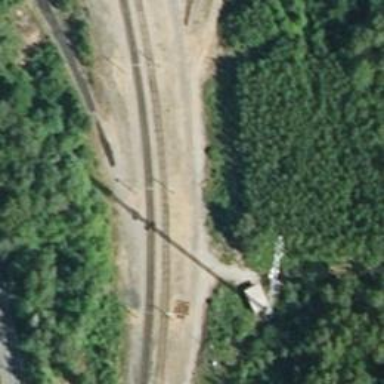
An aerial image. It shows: Railway with continuous electrified contact lines.